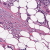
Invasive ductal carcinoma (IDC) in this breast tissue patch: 1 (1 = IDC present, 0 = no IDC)